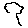
Label: tree